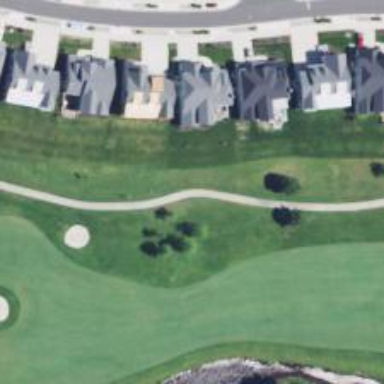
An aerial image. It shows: Asphalt path that serves as road and golf path.